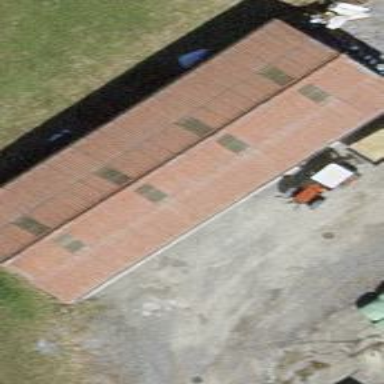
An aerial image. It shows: Farm auxiliary building.